Question: I am displaying an image:
'''
% Load some image:
data = imread(srcPath);
% display the image:
figure;
imshow(data);
axis image;
'''
Is there anyway to get some example values near the axis?
Ignore the messagebox:

Basically this is the output using
'''
imagesc(data);
'''
But I wouldn't use imagesc just to display axis like that
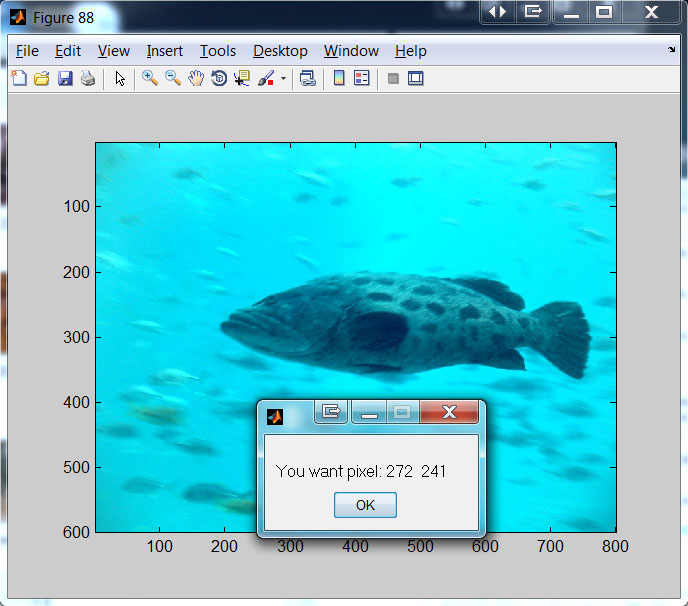
Answer: What you want is done through the attributes 'xtick' for horizontal axis and 'ytick' for vertical axis. You have to use the 'set(gca, ...)' syntax to do it. There are some good examples in the <URL>.